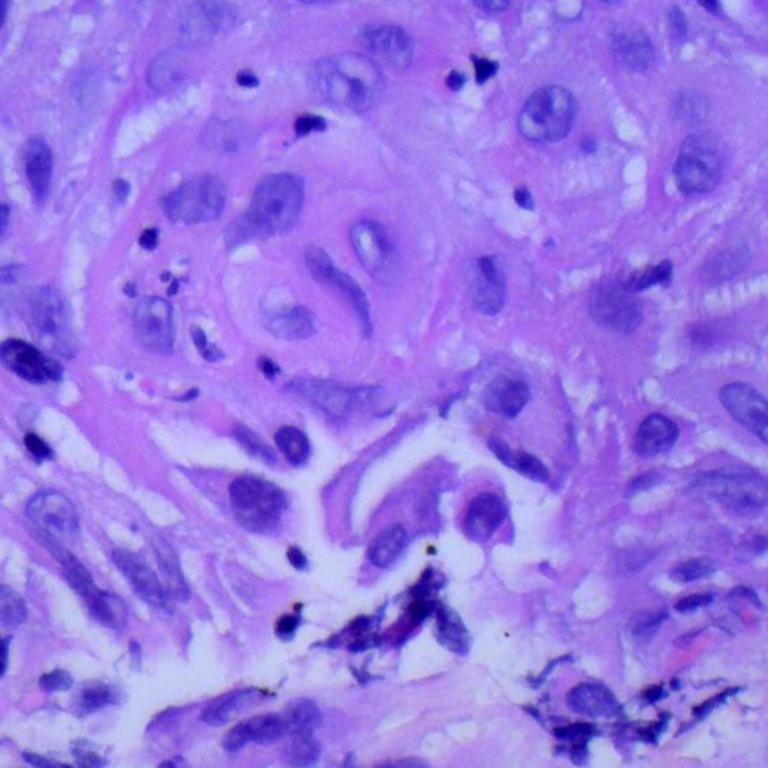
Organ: lung
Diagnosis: squamous carcinomas